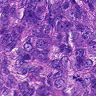
Metastatic tissue present: yes